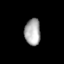
Tissue: lung
Cell type: Epithelial cells
Senescence score: 0.1835
Nuclear area (px): 411
Mean DAPI intensity: 170.922